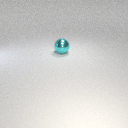
large cyan metal sphere